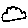
Label: cloud